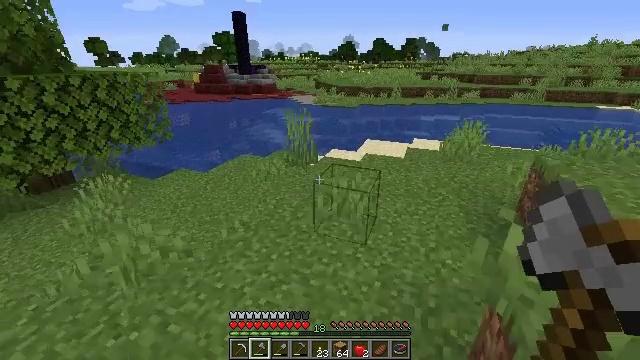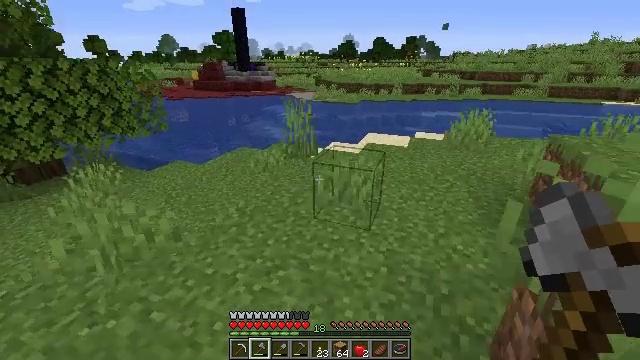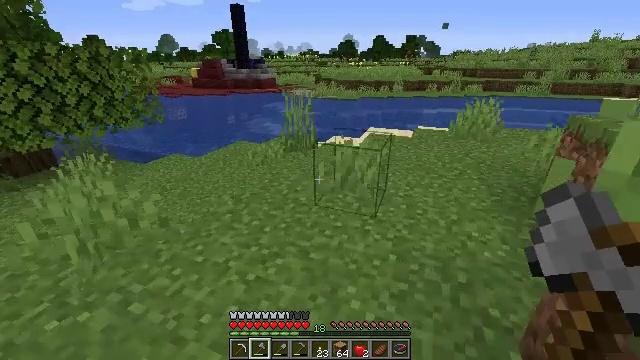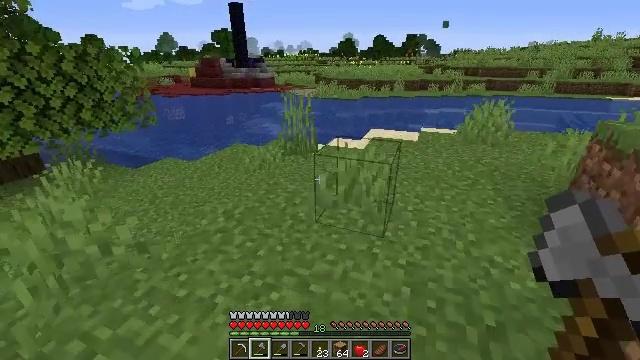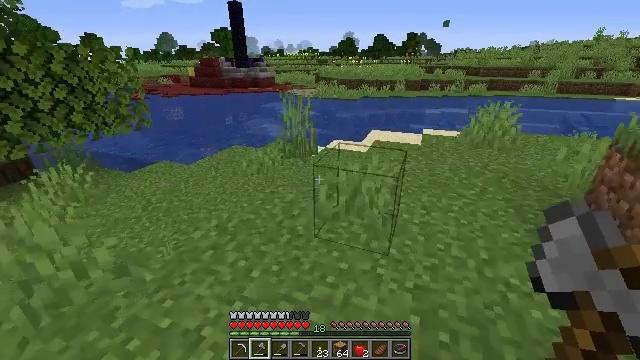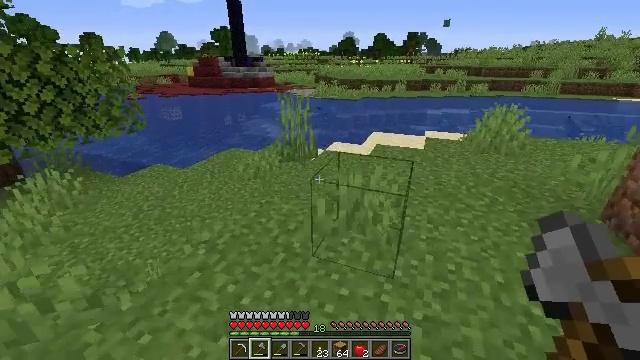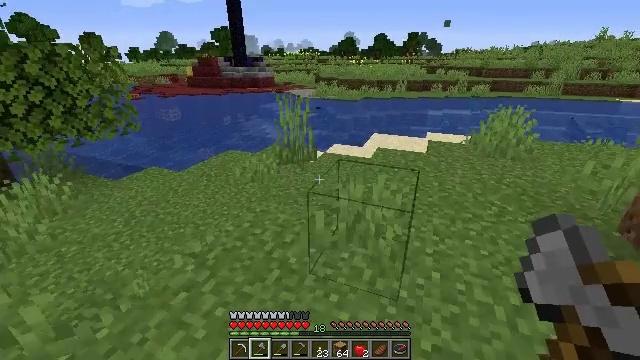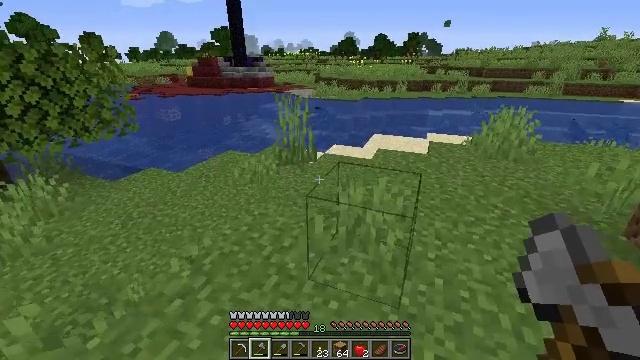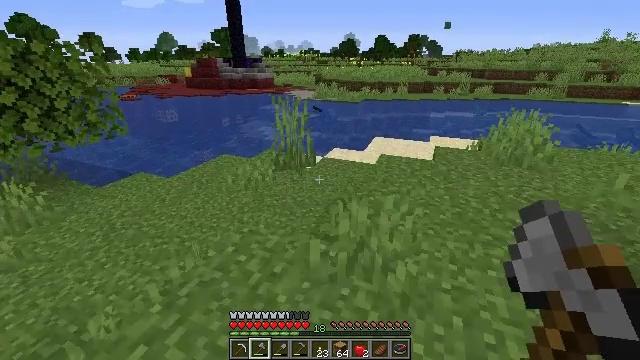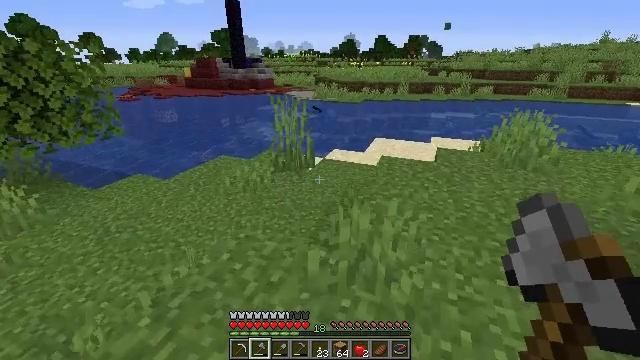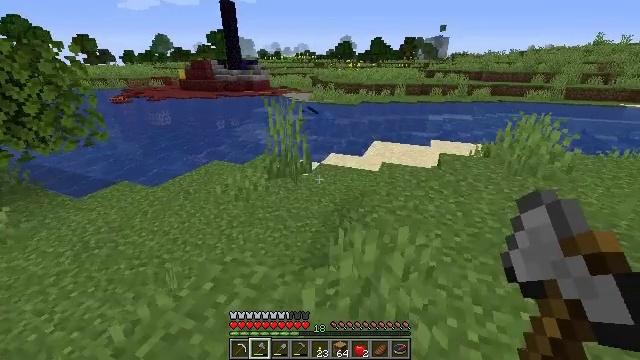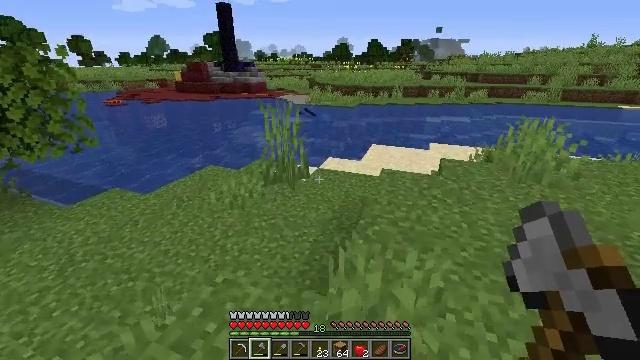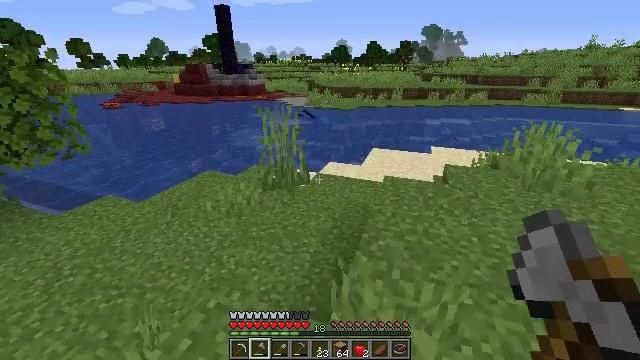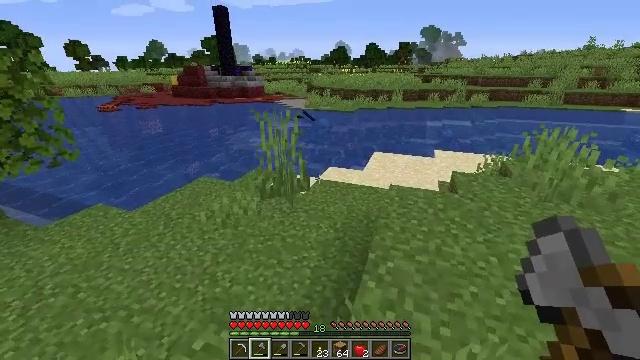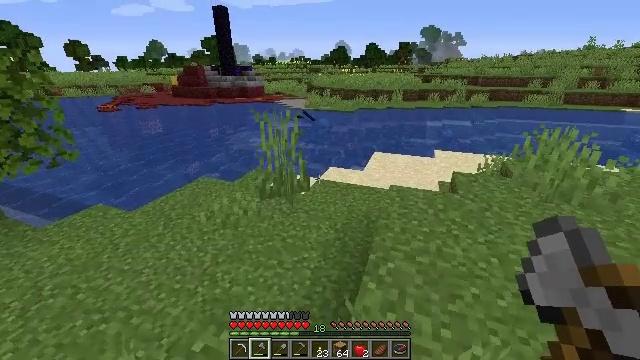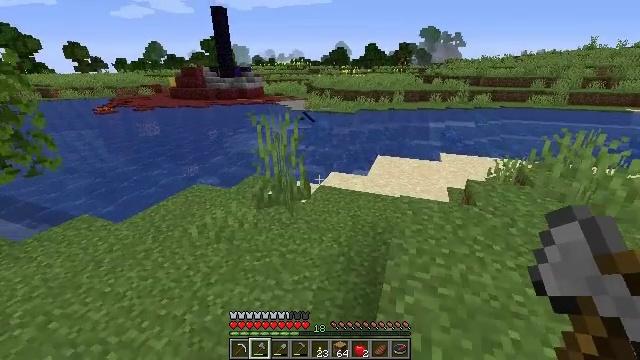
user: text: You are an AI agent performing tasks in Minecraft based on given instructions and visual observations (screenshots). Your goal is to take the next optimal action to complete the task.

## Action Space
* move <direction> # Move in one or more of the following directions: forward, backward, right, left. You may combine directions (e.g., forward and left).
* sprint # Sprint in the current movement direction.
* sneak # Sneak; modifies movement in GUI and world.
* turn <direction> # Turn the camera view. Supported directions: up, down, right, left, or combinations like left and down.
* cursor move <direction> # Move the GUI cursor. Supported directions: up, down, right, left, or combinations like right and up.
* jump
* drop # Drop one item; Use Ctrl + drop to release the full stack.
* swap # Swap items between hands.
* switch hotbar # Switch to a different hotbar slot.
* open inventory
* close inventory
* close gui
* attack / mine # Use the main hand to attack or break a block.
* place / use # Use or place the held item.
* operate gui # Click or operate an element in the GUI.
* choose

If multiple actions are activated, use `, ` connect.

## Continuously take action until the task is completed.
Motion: motion action
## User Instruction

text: Collect cracked stone bricks from ruins.
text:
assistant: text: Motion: move forward
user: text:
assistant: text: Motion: move forward
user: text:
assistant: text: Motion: move forward
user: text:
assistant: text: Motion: move forward
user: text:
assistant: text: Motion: move forward
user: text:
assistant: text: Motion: move forward
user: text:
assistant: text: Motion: move forward
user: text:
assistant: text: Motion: move forward
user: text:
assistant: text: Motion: move forward
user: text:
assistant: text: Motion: move forward
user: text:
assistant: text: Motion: move forward
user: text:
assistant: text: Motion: move forward
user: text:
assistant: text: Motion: move forward
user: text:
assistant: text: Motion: move forward
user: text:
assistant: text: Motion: move forward
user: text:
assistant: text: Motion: move forward
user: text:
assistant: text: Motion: move forward
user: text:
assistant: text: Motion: move forward
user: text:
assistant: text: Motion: move forward
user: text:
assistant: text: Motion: move forward
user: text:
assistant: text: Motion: move forward
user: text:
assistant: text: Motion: move forward
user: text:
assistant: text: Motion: move forward
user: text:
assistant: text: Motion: move forward
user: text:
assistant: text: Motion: move forward
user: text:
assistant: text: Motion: move forward and move right
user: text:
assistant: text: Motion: move forward and move right
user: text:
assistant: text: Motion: move forward and move right
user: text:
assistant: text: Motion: move forward and move right, turn left
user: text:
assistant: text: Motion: move forward and move right, turn left